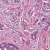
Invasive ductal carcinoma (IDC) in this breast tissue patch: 1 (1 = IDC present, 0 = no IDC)